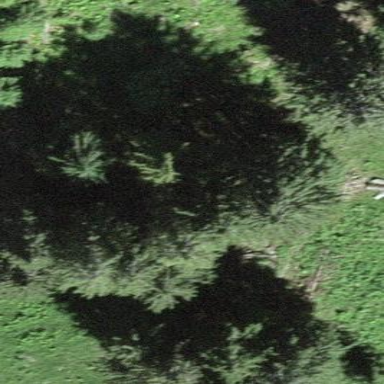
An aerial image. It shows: Forest area.